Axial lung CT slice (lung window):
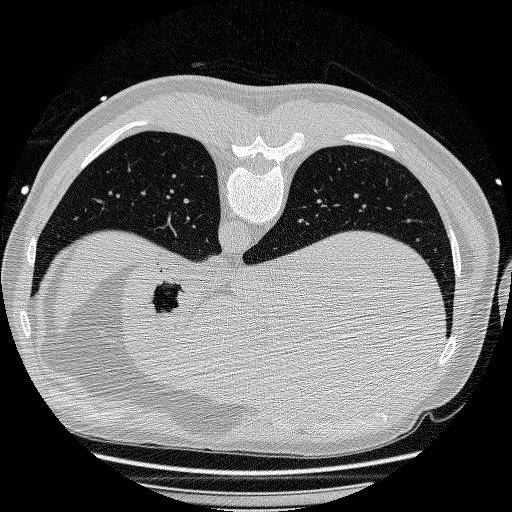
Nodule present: no